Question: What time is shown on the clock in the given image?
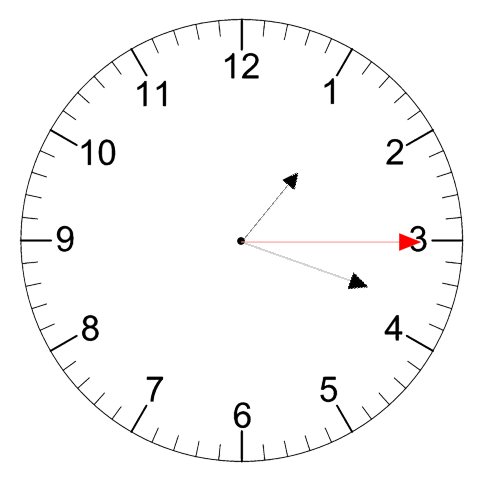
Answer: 01:18:15